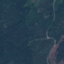
Land use / land cover class: Forest